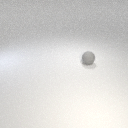
small gray rubber sphere